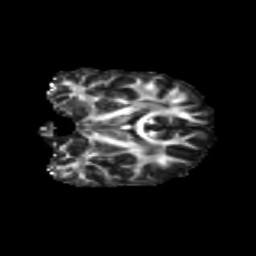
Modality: FA
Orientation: coronal
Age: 31
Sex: female
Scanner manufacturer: siemens
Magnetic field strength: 3 T
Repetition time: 1.8 s
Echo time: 0.07 s